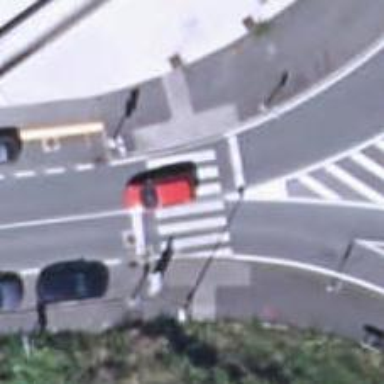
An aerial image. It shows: Marked crossing on the road.